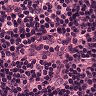
Metastatic tissue present: no